Question: I am having trouble including a bibliography in a 'knitr' child document. I want to be able to reference articles from my main bibliography in a child document, but have the bibliography appear after the main document, not after the child. If I only include the '\bibliography' command in the main document, the references in the child document are not parsed correctly. Example:
main.Rnw:
'''
\documentclass[10pt,a4paper]{article}
\usepackage[utf8]{inputenc}
\begin{document}
This is the main doc.
<<child-demo, child='child.Rnw'>>=
@
\bibliography{mylib}
\end{document}
'''
child.Rnw:
'''
This is the child \cite{myref}.
'''
mylib.bib:
'''
@article{myref,
title = {frobnosticating froo filters}
volume = {21},
journal = {Frobnification},
author = {John Q. Smith}
month = jan,
year = {2004}
}
'''
My 'compile' script contains:
'''
#!/usr/bin/env Rscript
library(knitr)
knit('main.Rnw', tangle=TRUE)
knit('main.Rnw', tangle=FALSE)
for ( i in c(1,2,3)) {
system('pdflatex main')
system('bibtex main')
}
'''
Running 'compile' produces:

How can I make the child document include references from the main bibliography?
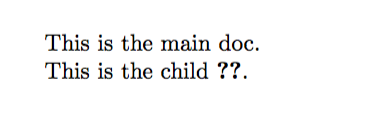
Answer: First, you missed a few commas in your 'mylib.bib':
'''
@article{myref,
title = {frobnosticating froo filters},
volume = {21},
journal = {Frobnification},
author = {John Q. Smith},
month = {jan},
year = {2004}
}
'''
Then you did not specify a bibliography style:
'''
\documentclass[10pt,a4paper]{article}
\usepackage[utf8]{inputenc}
\begin{document}
This is the main doc.
<<child-demo, child='child.Rnw'>>=
@
\bibliography{mylib}
\bibliographystyle{plain}
\end{document}
'''